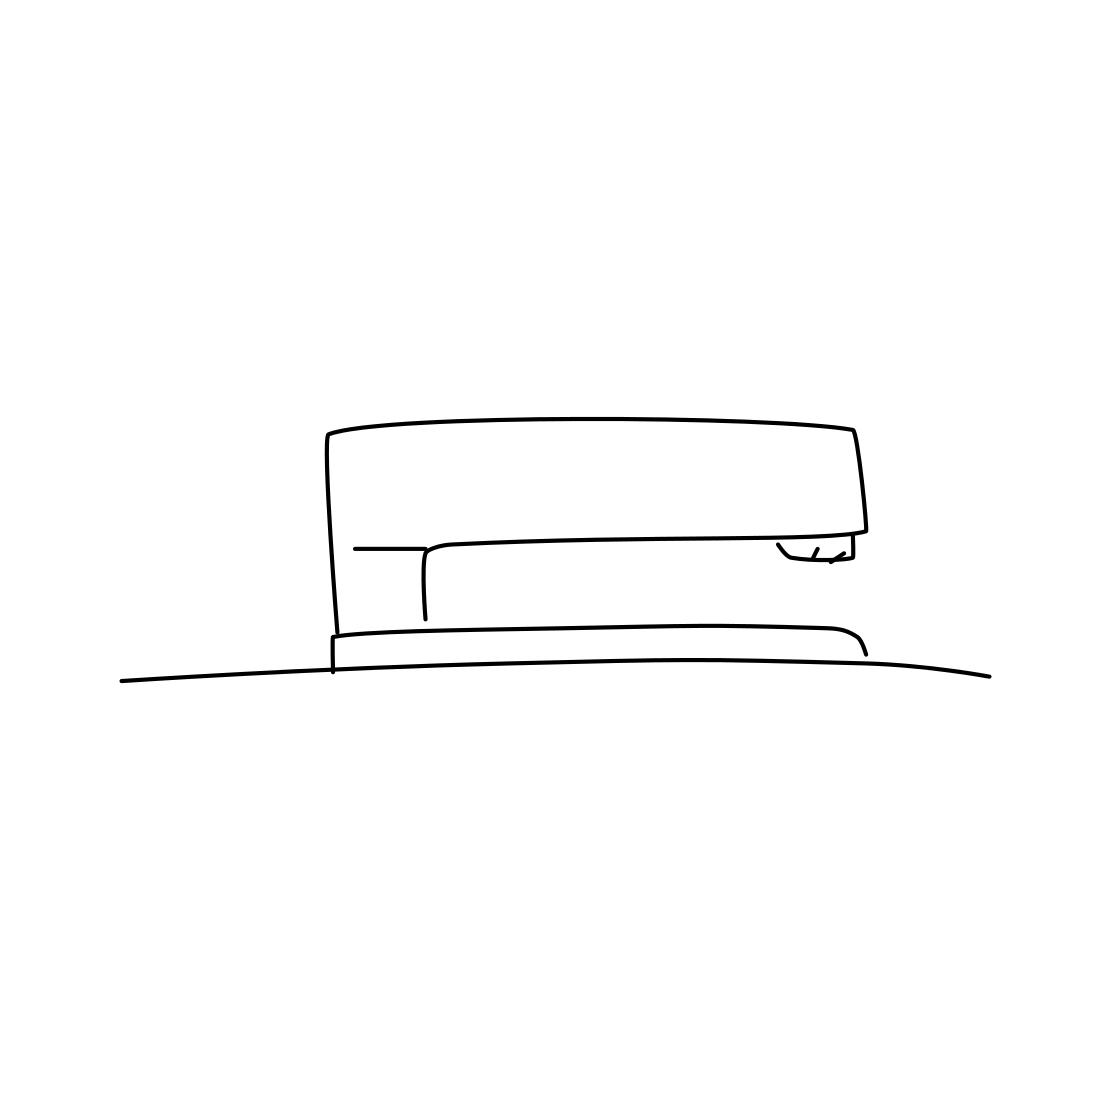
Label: stapler